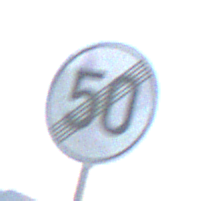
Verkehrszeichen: EndeGeschwindigkeit50
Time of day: SunriseSunset
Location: Outdoor (Nature)
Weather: Clear
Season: NotSpecified
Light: Natural